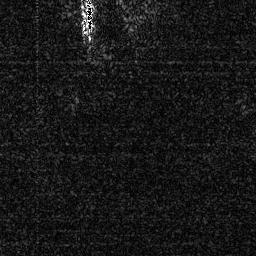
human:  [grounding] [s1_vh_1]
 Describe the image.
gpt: In the satellite image, there is  <ref>1 medium ship </ref> <box>[[31, 0, 37, 14, 0]]</box> located at top.